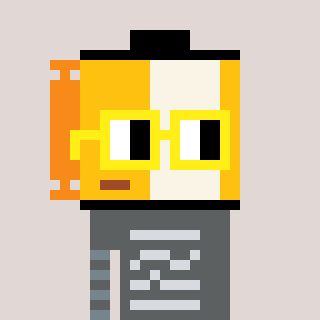
a pixel art character with square yellow glasses, a film roll-shaped head and a slimegreen-colored body on a warm background